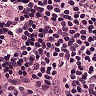
Metastatic tissue present: no